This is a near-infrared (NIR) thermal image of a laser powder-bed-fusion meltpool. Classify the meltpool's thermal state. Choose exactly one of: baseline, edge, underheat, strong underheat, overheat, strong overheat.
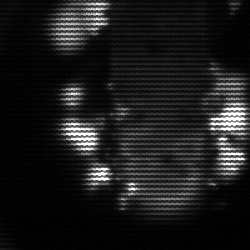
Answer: strong underheat